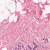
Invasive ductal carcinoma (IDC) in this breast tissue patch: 0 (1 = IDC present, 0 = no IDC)